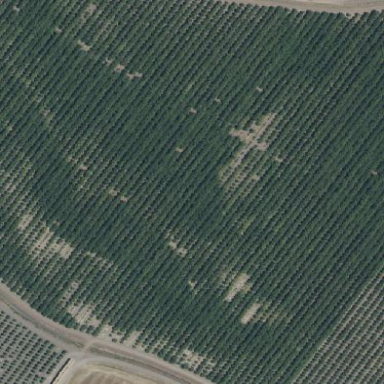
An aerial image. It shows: Orchard.